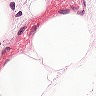
Metastatic tissue present: no